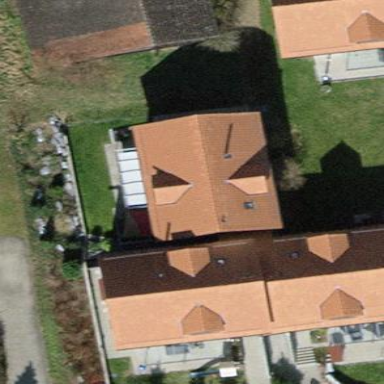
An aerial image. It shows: Detached building with gabled roof.